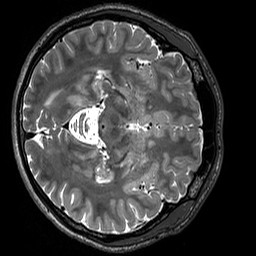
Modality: T2w
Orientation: axial
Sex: male
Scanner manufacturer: siemens
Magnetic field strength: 3 T
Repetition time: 3.2 s
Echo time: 0.409 s